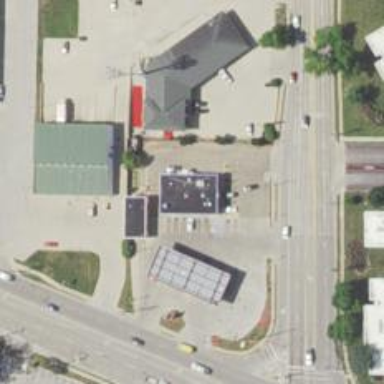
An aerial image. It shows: Convenience shop.